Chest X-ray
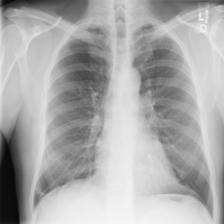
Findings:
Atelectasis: negative
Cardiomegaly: negative
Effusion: negative
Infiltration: negative
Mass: negative
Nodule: negative
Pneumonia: negative
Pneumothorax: negative
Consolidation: negative
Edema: negative
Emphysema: negative
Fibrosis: negative
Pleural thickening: positive
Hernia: negative